Interaction volume radius: 10 \u00c5
Interaction volume height: 10 \u00c5
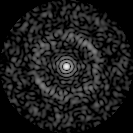
Disorder parameter: 0.8354